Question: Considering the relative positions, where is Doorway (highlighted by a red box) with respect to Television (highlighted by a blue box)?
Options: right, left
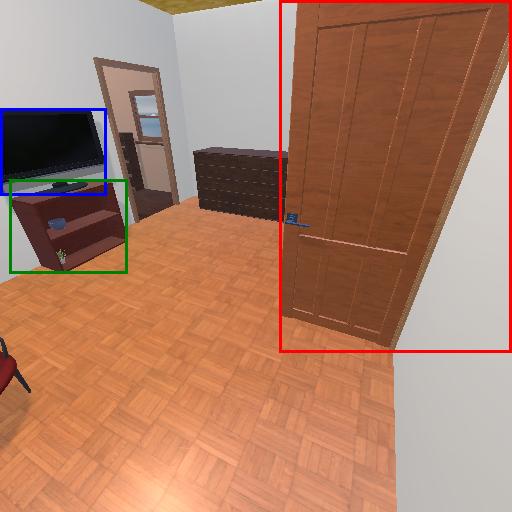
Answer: right